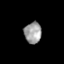
Tissue: skin
Cell type: Epithelial cells
Senescence score: 0.2338
Nuclear area (px): 357
Mean DAPI intensity: 158.37